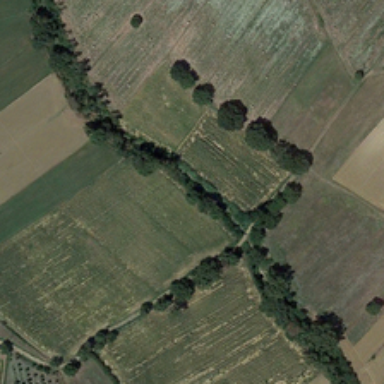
The farm is divided into different parts .